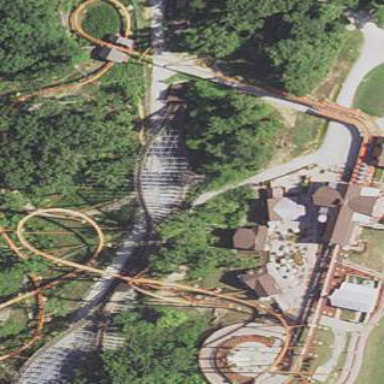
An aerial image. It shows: Roller coaster track.